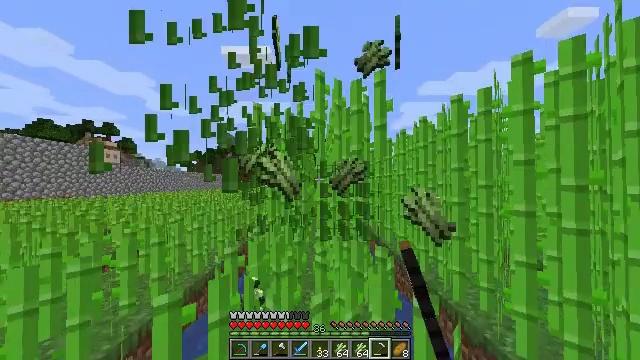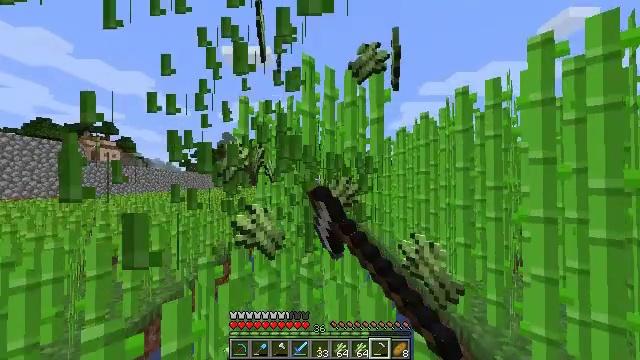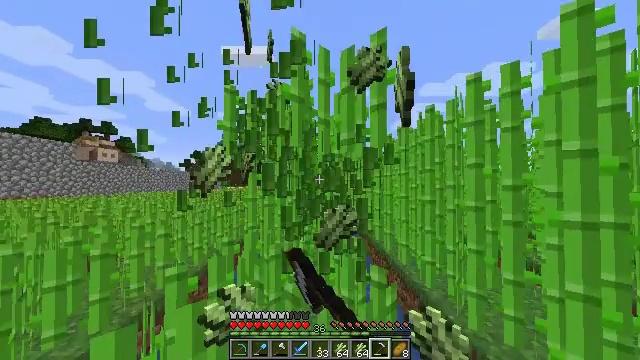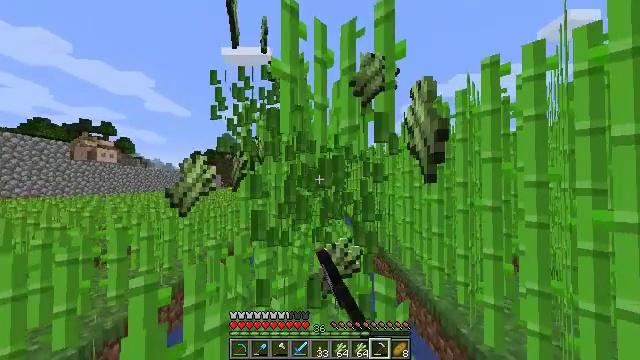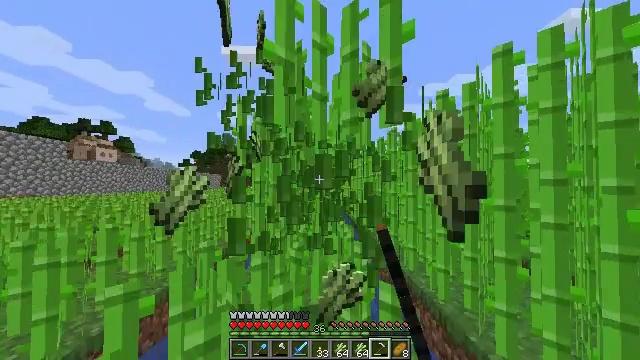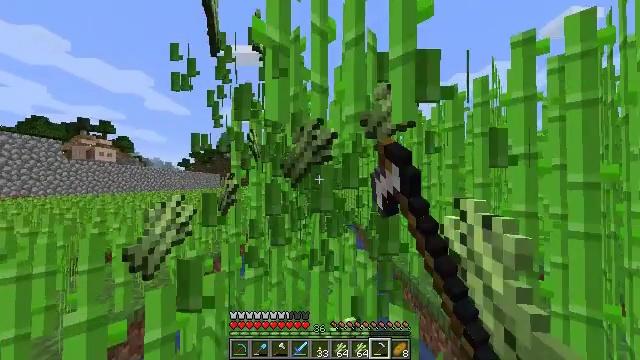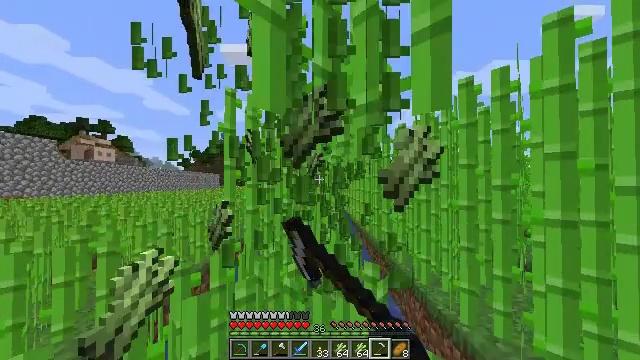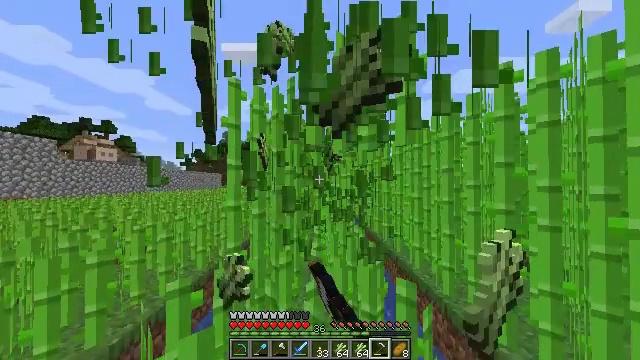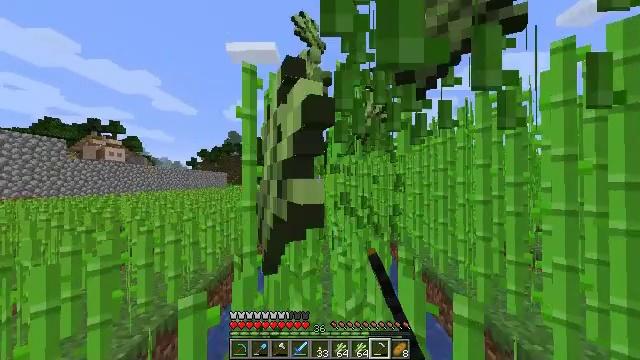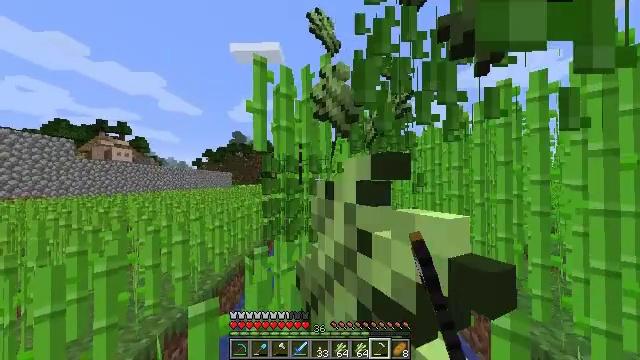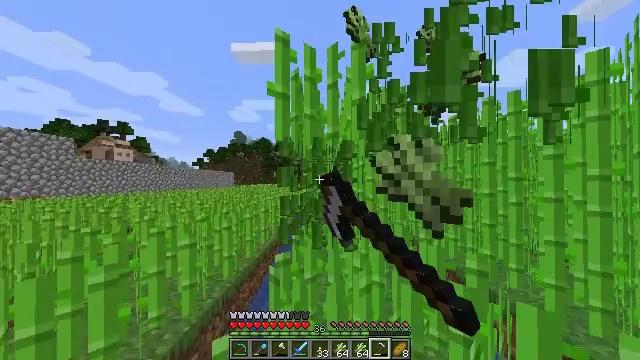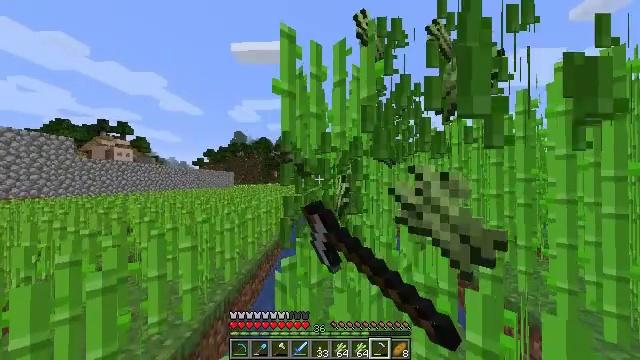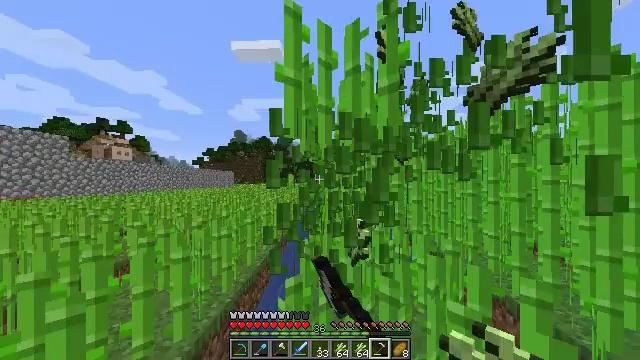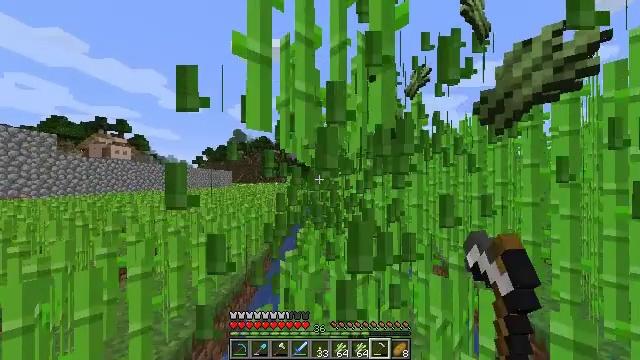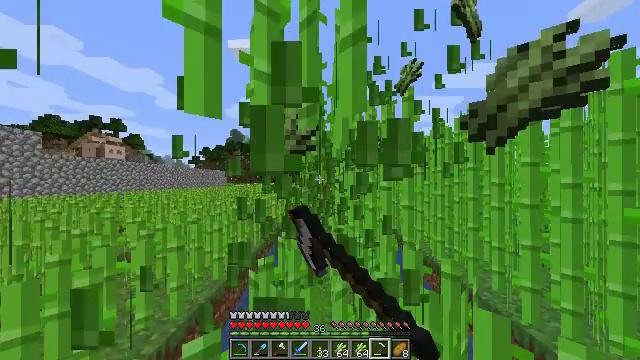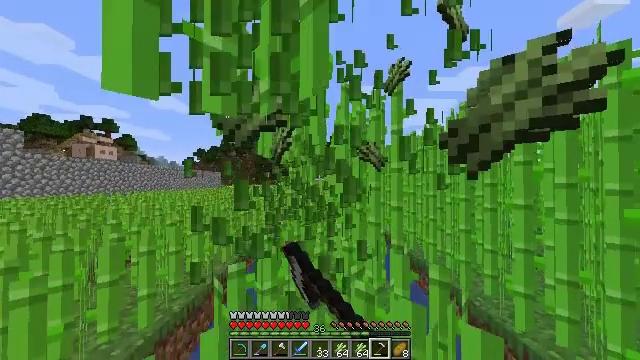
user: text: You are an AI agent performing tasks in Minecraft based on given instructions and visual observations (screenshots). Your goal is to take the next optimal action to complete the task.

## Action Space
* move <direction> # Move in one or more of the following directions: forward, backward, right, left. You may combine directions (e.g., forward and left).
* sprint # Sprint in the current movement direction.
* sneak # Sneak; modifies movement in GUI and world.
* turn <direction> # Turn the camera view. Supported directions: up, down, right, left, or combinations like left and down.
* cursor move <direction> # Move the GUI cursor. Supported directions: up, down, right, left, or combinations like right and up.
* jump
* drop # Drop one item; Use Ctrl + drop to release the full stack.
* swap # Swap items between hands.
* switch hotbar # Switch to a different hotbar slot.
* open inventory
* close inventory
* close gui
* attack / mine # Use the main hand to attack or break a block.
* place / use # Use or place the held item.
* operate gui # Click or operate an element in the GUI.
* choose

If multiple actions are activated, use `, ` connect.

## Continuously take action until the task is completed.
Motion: motion action
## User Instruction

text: Gather sugar cane for crafting.
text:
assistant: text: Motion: move forward, sprint, attack / mine
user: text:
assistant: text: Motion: move forward, sprint, attack / mine
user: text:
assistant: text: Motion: move forward, sprint, attack / mine
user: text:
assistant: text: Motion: move forward, sprint, attack / mine
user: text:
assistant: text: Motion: move forward, sprint, attack / mine
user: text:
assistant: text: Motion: move forward and move left, sprint, attack / mine
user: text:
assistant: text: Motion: move forward and move left, sprint, attack / mine
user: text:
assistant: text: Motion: move forward and move left, sprint, turn left, attack / mine
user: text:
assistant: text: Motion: move forward and move left, sprint, turn left, attack / mine
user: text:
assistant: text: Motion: move forward and move left, sprint, attack / mine
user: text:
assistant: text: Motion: move forward, sprint, attack / mine
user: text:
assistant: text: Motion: move forward and move right, sprint, attack / mine
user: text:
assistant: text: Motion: move forward and move right, sprint, attack / mine
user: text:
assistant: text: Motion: move forward and move right, sprint, attack / mine
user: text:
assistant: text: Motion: move forward and move right, sprint, turn right, attack / mine
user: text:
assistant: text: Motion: move forward and move right, sprint, attack / mine
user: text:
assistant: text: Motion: move forward and move right, sprint, attack / mine
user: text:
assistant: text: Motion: move forward, sprint, attack / mine
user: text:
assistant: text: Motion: move forward, sprint, attack / mine
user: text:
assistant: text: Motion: move forward and move left, sprint, turn left, attack / mine
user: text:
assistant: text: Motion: move forward and move left, sprint, turn left, attack / mine
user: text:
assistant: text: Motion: move forward and move left, sprint, turn left, attack / mine
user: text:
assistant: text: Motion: move forward and move left, sprint, turn left, attack / mine
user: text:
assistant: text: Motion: move forward and move left, sprint, attack / mine
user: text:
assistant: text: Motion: move forward and move left, sprint, attack / mine
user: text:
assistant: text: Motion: move forward, sprint, attack / mine
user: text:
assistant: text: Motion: move forward and move right, sprint, turn right, attack / mine
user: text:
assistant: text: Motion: move forward and move right, sprint, turn right, attack / mine
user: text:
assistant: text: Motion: move forward and move right, sprint, turn right, attack / mine
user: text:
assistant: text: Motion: move forward and move right, sprint, attack / mine